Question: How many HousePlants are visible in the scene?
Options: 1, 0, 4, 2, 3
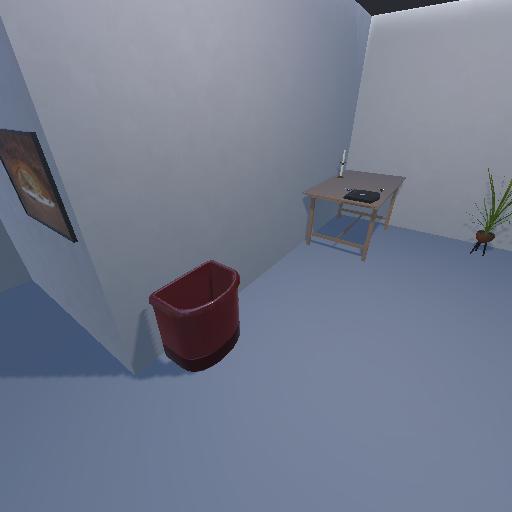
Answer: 1